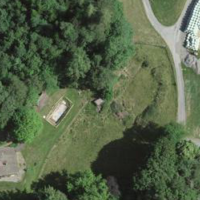
EUNIS habitat code: 52
Species observed at this site:
Geum rivale